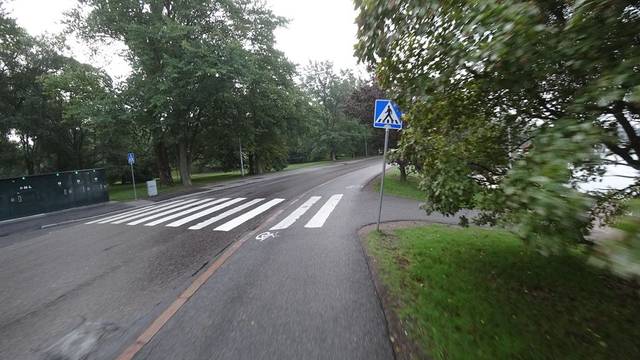
Region: Finland
Coordinates: 60.181, 24.913